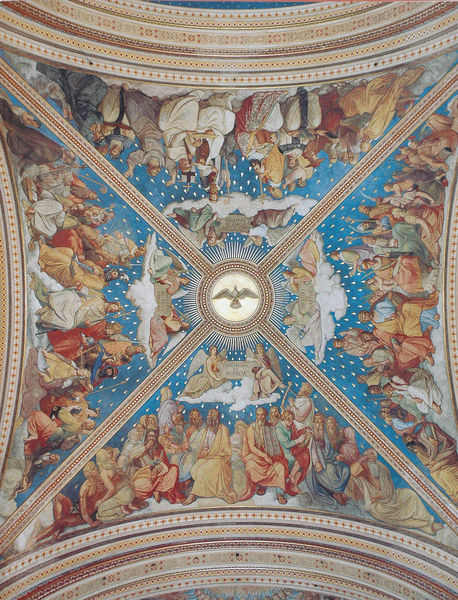
Titel: Die Gemeinschaft der Heiligen - Fresken im Vierungsgewölbe
Künstler: Peter Cornelius
Standort: München
Institution: St. Ludwig
Schlagwörter: adler, blau, flügel, gemälde, gott, gruppe, himmel, umhang, vogel, weiß, wolken, frauen, gelb, grün, menschen, ocker, sitzen, braun, bunt, mitte, männer, orange, rot, malerei, muster, ornament, gericht, architektur, bibel, rahmen, taube, bild, kirche, sonne, gold, sitzend, decke, gewänder, kreis, rund, engel, bogen, perspektive, linien, kuppel, thron, ornamente, verzierung, wandmalerei, streifen, stuck, ring, foto, fotografie, oben, bögen, vier, paradies, gewölbe, kreuz, religion, münchen, flammen, strahlen, wolkeb, rippen, sterne, mosaik, beten, frieden, schlussstein, kreuzrippen, kreuzrippengewölbe, stäbe, kreuzgewölbe, jesus, dekce, christlich, jüngstes gericht, fresken, mönch, diagonale, heiliger, umhänge, zentrum, könige, heilige, märtyrer, deckengemälde, fresko, harfe, deck, jünger, heilig, mittelfeld, maria, jubel, hirten, allegorien, putti, petrus, szenen, himmelfahrt, josef, geist, deckenmalerei, froschperspektive, vierung, einrahmung, dreifaltigkeit, tafeln, gurte, viertel, illusionsmalerei, katholisch, apostel, pfingsten, heiliger geist, heliger geist, ludwigskirche, cornelius, deckenfresko, propheten, pfingstwunder, himmelschar, heile, jesu geburt, bibl. geschichte, fesko, zurrechten, genälde, himmelfart, heillig, ikonograhie, heilliger geist, heiiger geist, stöbe, selige, heist